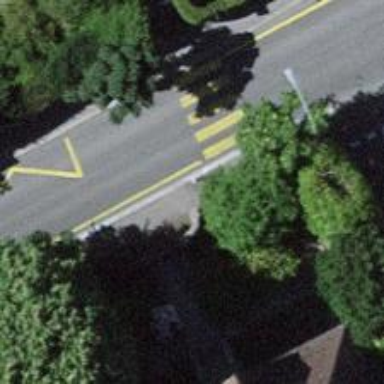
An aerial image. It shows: Kerb barrier.